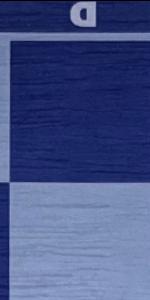
Label: Empty